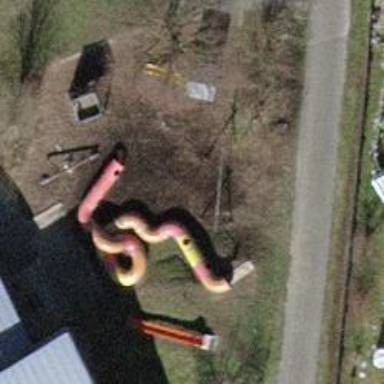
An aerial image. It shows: Playground with swings.